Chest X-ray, AP view. Patient: 56 years old, sex M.
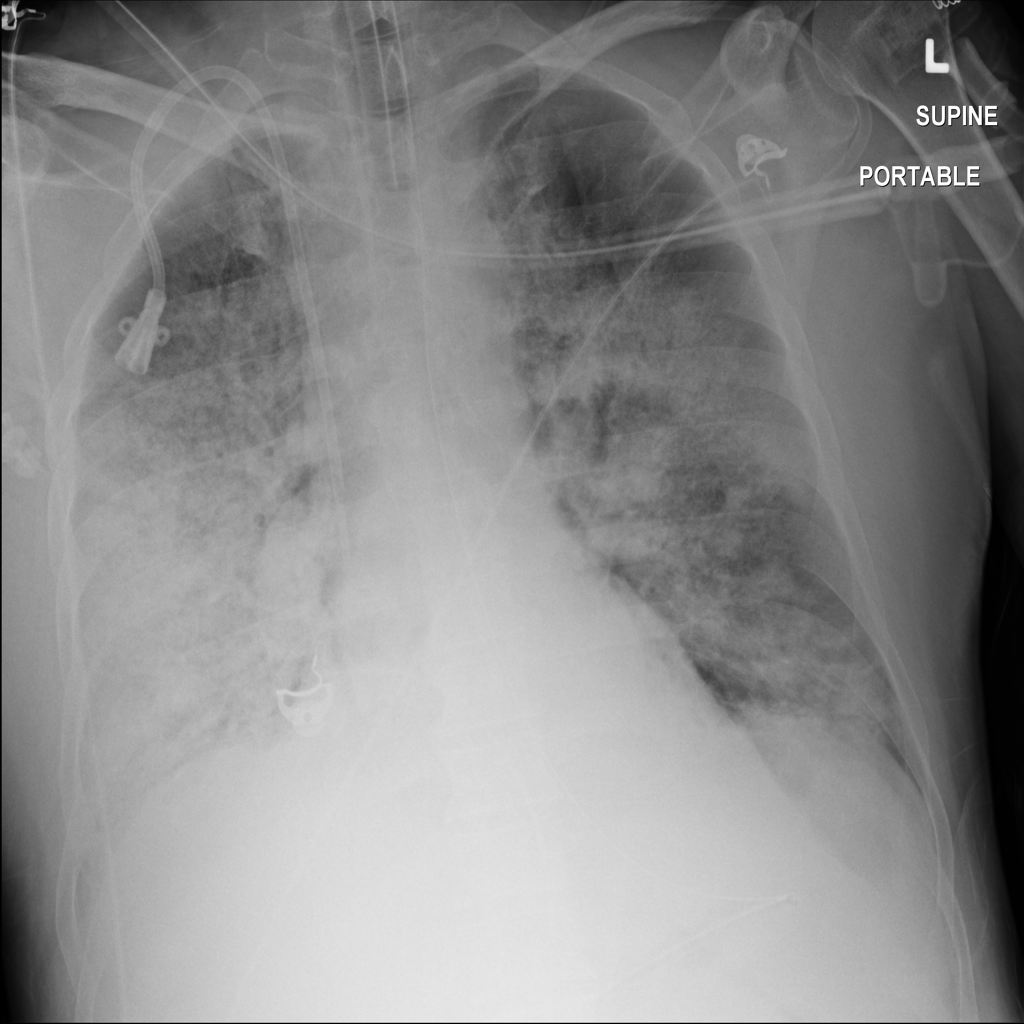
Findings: Infiltration